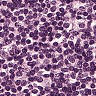
Metastatic tissue present: no